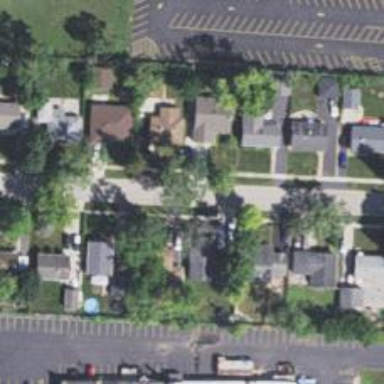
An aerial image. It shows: Residential road with asphalt surface and separate sidewalk.